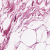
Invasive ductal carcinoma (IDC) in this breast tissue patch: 0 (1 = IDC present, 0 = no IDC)